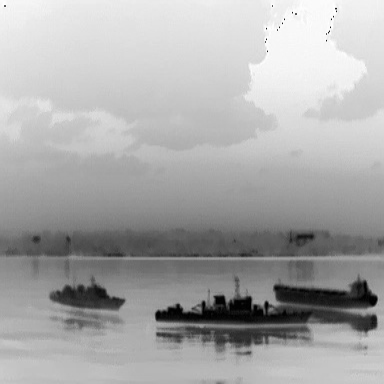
There are two warships in the infrared image.